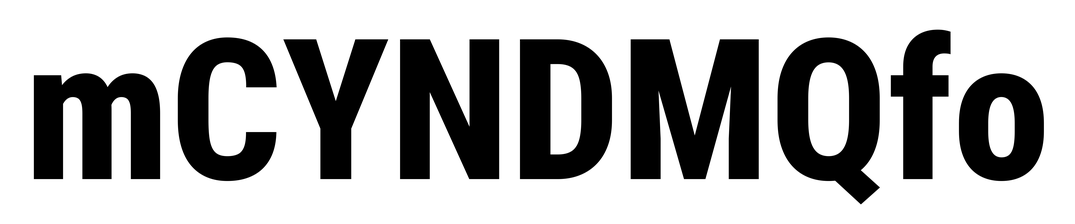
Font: Roboto_Condensed_ExtraBold